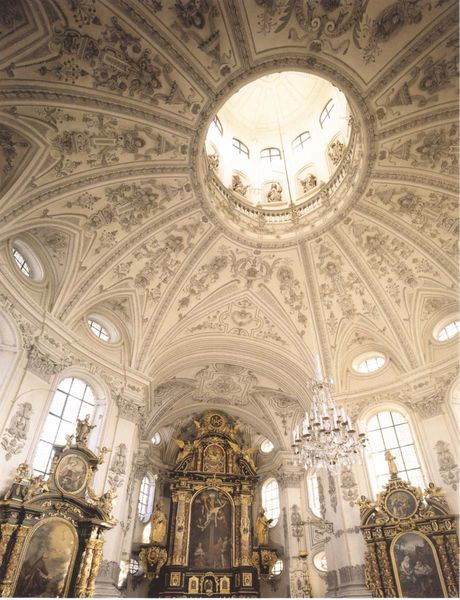
Titel: Wallfahrtskirche Maria Birnbaum
Künstler: Konstantin Bader
Standort: Sielenbach, Wallfahrtskirche Maria Birnbaum (EU - D - Bayern)
Schlagwörter: braun, fenster, laterne, licht, schwarz, säulen, weiss, gebäude, schloss, ornament, barock, kirche, gold, pilaster, kuppel, ornamente, kronleuchter, stuck, tor, gewölbe, eckig, vergoldet, rundfenster, altar, hochaltar, öffnung, altarraum, chor, fresko, altäre, kuppel öffnung